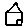
Label: house